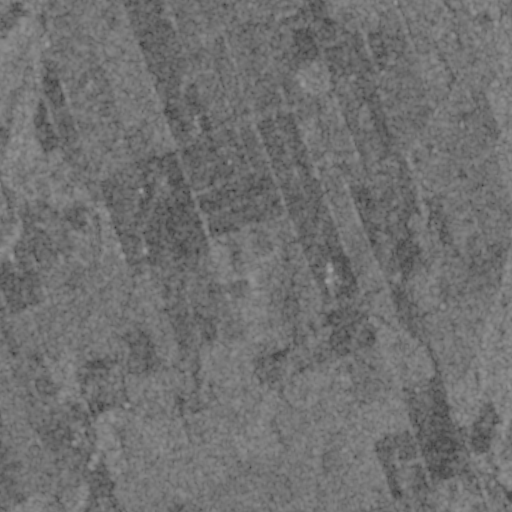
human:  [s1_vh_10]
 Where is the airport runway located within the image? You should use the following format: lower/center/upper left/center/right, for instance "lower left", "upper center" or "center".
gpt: The airport runway is located in the upper left of the image.
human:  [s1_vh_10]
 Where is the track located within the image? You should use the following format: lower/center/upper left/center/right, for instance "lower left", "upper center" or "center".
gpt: The track is located in the lower center of the image.
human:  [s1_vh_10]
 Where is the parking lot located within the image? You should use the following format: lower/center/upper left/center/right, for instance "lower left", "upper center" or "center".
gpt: There is no parking lot in the image.

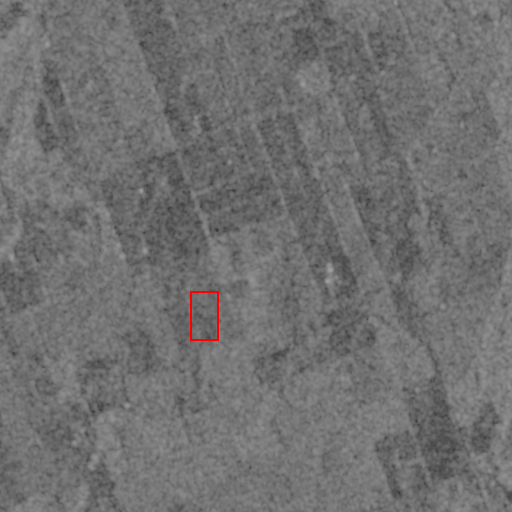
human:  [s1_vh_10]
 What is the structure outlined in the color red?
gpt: The structure outlined in red is a track.
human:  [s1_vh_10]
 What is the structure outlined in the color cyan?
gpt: There is no cyan outline.